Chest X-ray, PA view. Patient: 53 years old, sex M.
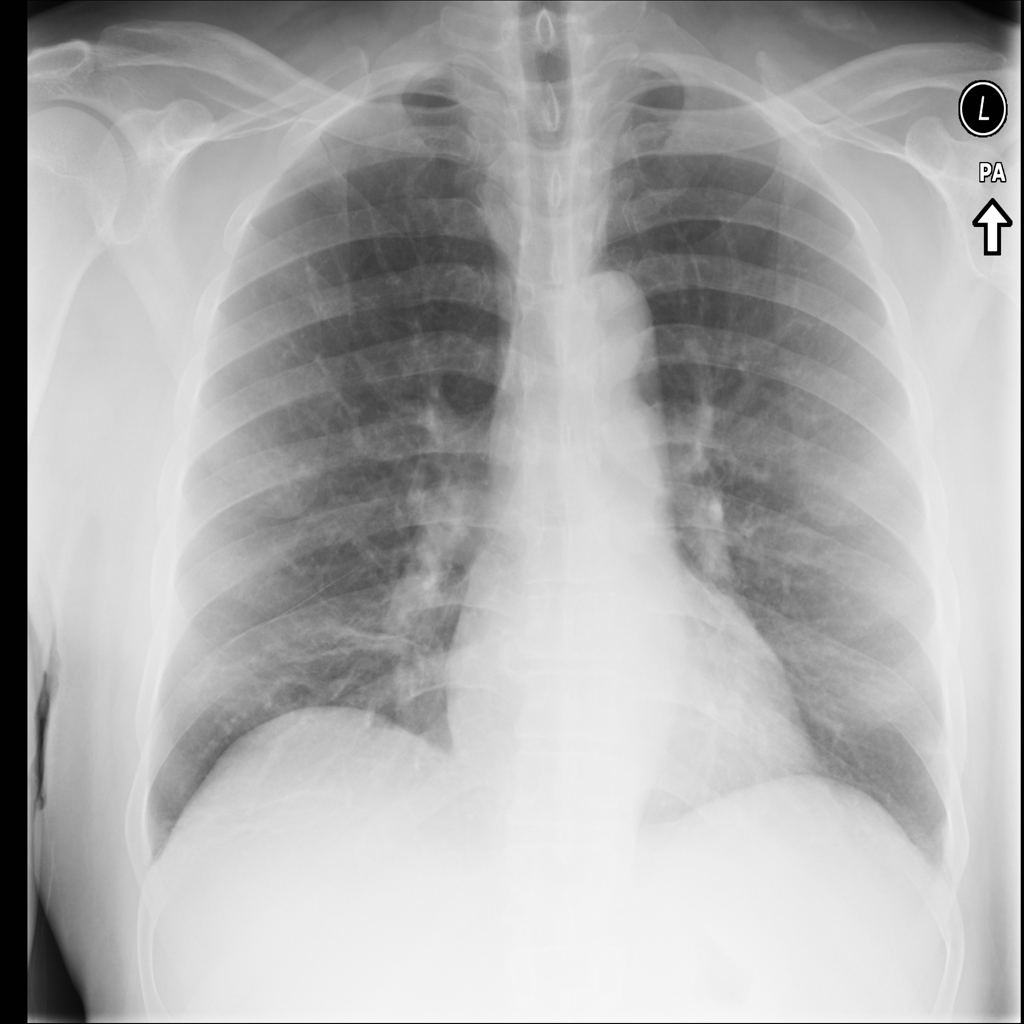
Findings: Atelectasis